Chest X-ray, PA view. Patient: 55 years old, sex M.
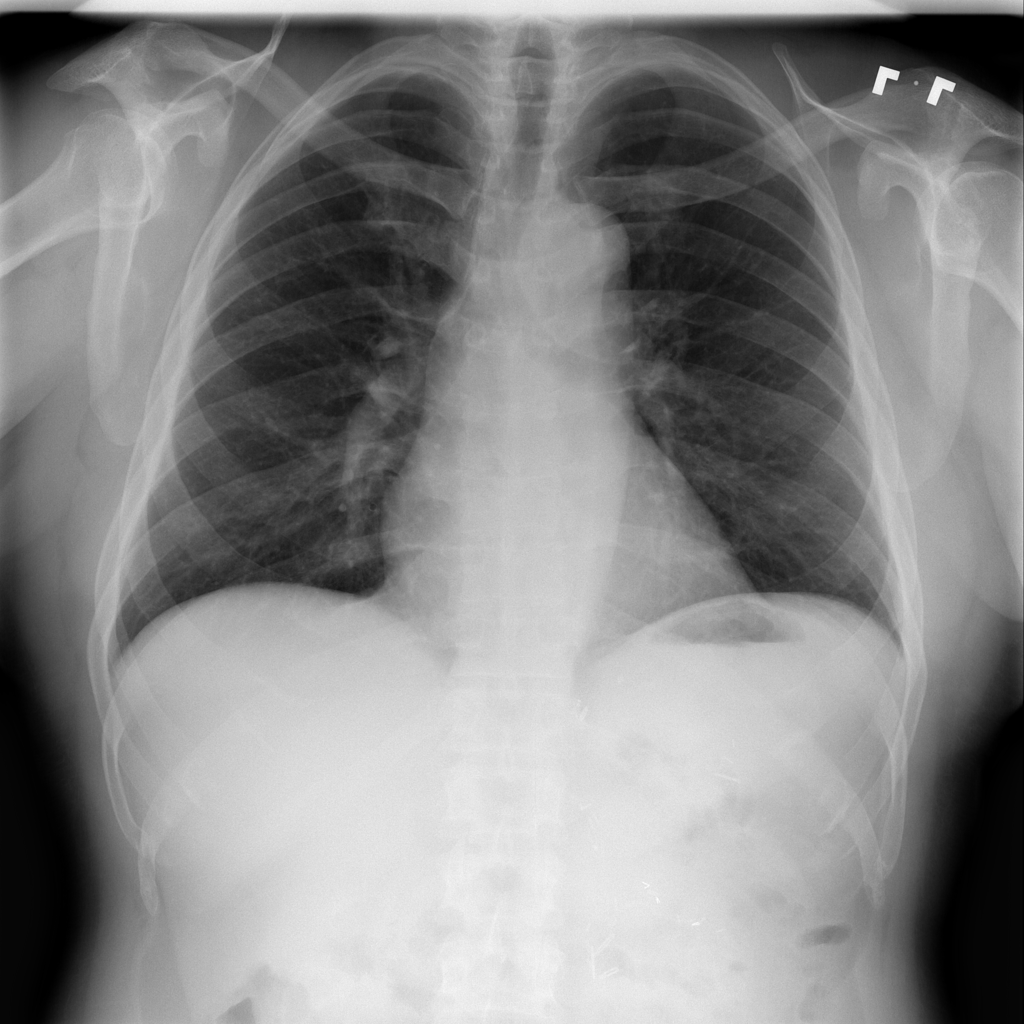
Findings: No Finding